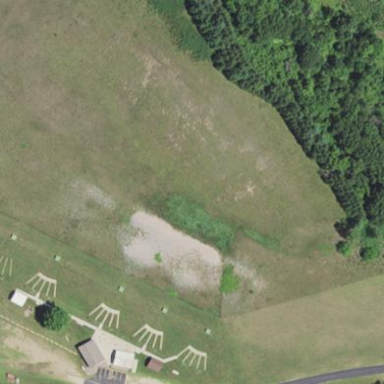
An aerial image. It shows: Shooting range on leisure land pitch.